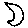
Label: moon